Field crop: maize
Growth stage: 2
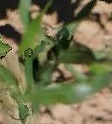
Species: maize